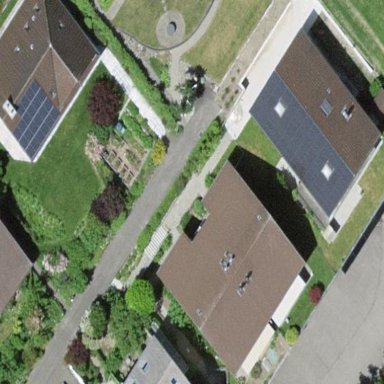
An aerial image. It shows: Terrace building.